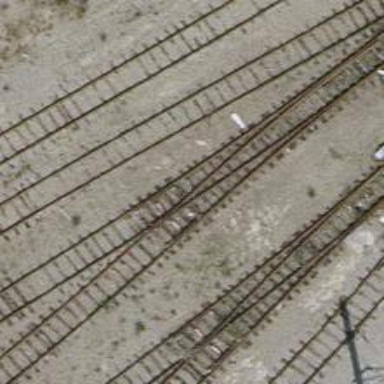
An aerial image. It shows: Disused railway yard.